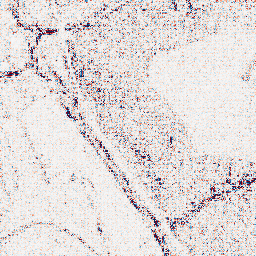
Category: wavelet
Decomposition family: wavelet_biorthogonal
Decomposition parameters: wavelet: bior3.5
level: 1
Upsampling method: area
Upsampling parameters: scale: 2
Upsampling scale: 2